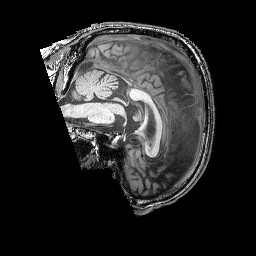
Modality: T1w
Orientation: sagittal
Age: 72
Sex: male
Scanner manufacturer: siemens
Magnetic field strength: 3 T
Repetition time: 2.25 s
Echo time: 0.00411 s